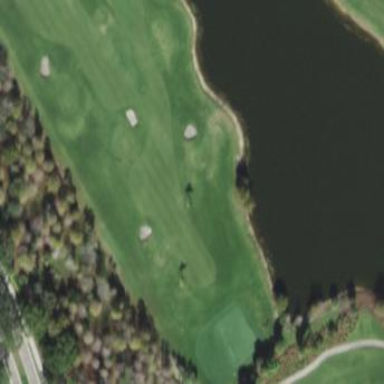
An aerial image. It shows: Rough grassy area used for golf.